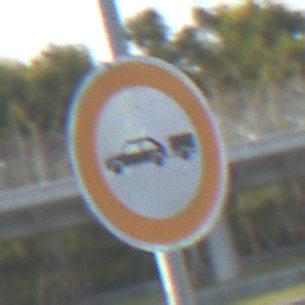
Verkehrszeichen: VerbotPersonenkraftwagenMitAnhaenger
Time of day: SunriseSunset
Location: Outdoor (Urban)
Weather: Clear
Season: NotSpecified
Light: Natural